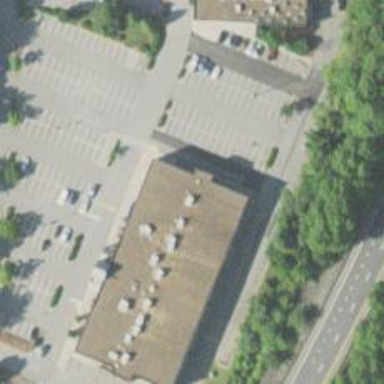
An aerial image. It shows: Cinema.